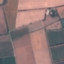
Label: PermanentCrop